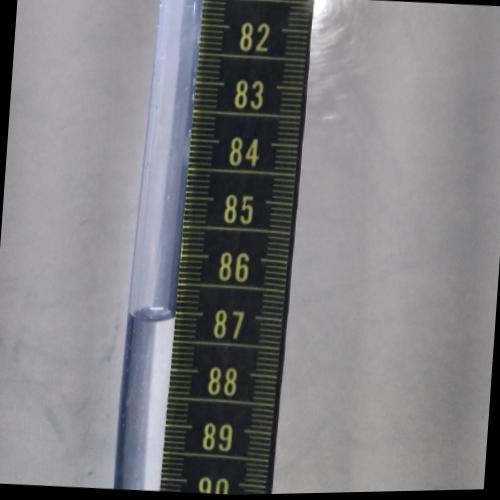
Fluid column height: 87.1 cm